Field crop: maize
Growth stage: 2
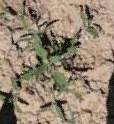
Species: atriplex